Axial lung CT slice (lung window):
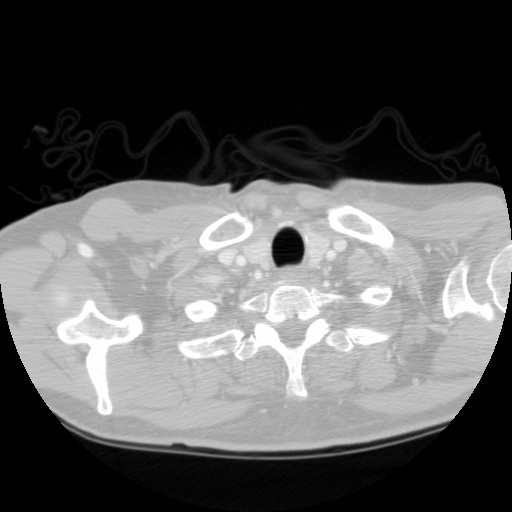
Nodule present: no